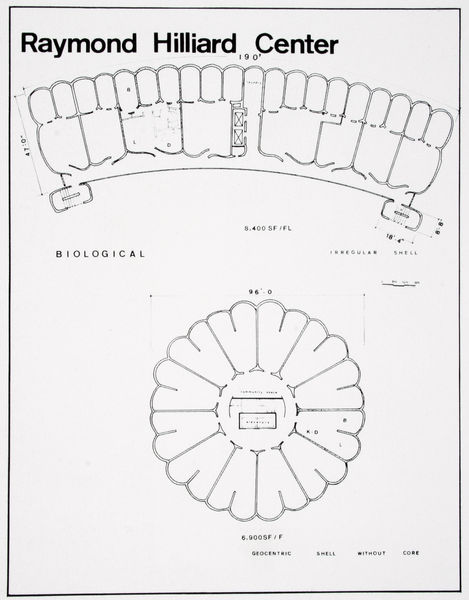
Titel: Grundrisse von Wohnturm und -scheibe
Künstler: Bertrand Goldberg
Standort: Chicago
Institution: Raymond-Hilliard-Center
Schlagwörter: weiß, grau, schwarz, rahmen, grafik, graphik, schwarzweiß, aufbau